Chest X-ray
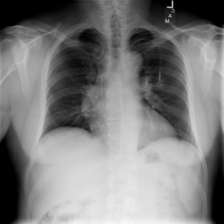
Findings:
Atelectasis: negative
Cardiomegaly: negative
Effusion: negative
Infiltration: negative
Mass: negative
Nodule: negative
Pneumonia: negative
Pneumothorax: negative
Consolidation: negative
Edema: negative
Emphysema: negative
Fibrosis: negative
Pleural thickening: negative
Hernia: negative